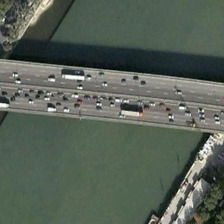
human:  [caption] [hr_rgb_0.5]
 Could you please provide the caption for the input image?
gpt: a bridge is on a river with some green trees in two sides .

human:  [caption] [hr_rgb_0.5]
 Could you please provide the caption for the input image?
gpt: a bridge is on a river with some green trees in two sides .

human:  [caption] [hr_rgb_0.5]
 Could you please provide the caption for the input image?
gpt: there are many different cars on the wide bridge across the river .

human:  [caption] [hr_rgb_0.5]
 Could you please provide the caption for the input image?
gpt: there are many different cars on the wide bridge across the river .

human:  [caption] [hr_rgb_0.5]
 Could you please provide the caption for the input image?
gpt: a bridge is on a river with some green trees in two sides .